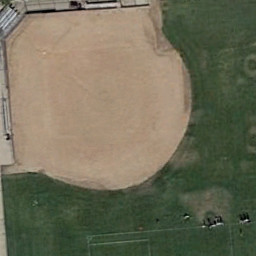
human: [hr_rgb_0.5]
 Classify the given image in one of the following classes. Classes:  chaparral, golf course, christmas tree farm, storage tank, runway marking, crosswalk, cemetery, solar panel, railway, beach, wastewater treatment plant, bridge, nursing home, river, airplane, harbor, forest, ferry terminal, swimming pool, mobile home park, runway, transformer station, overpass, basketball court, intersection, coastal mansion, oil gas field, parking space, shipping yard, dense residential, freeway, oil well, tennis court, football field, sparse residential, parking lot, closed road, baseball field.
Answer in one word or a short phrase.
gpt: baseball field